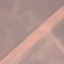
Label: AnnualCrop